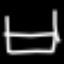
Label: bed